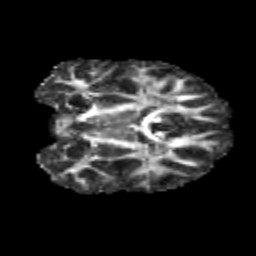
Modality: FA
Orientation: coronal
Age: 10
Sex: male
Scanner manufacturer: siemens
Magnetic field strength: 3 T
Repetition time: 3.8 s
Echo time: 0.07 s